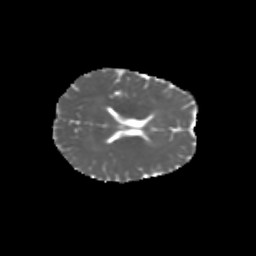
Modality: MD
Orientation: axial
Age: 38
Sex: female
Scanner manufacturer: siemens
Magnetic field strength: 3 T
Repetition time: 1.8 s
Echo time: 0.07 s